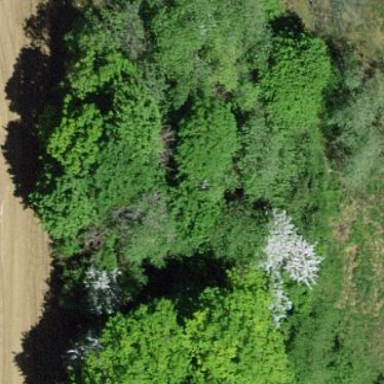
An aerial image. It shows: Forest area.